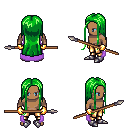
a pixel art fantasy rpg character, male body template, human, dark skin, lavender cape, gold greaves, green extra-long hairstyle, gold gloves, metal boots, spear, four views (front, back, left, right), 2x2 character sprite sheet, small pixel art, hard edges, no anti-aliasing